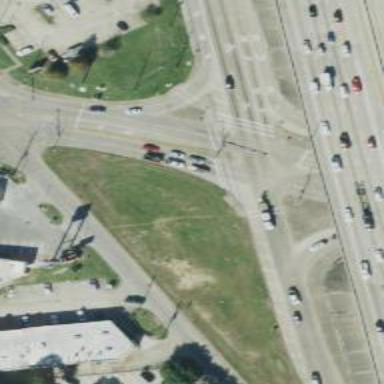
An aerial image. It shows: Secondary road with frontage road.